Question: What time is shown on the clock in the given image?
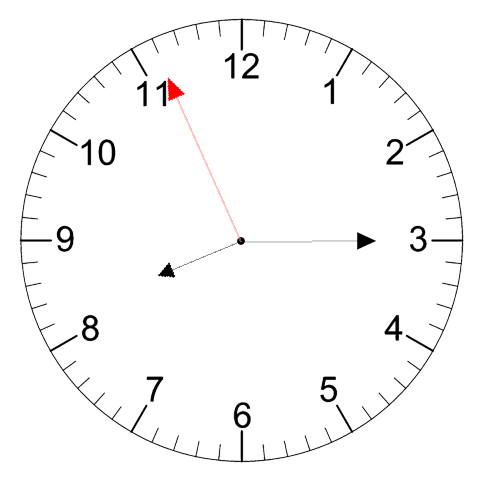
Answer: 08:14:56